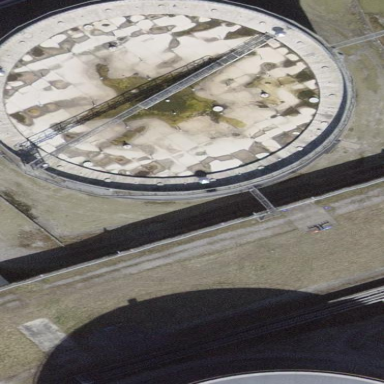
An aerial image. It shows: Storage tank building.